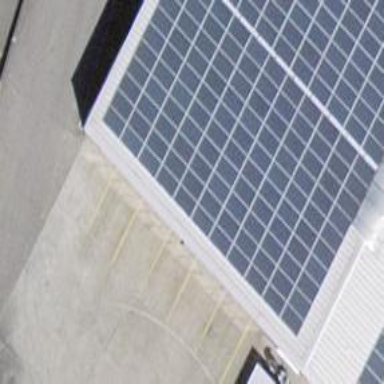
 consisting of solar photovoltaic panels."